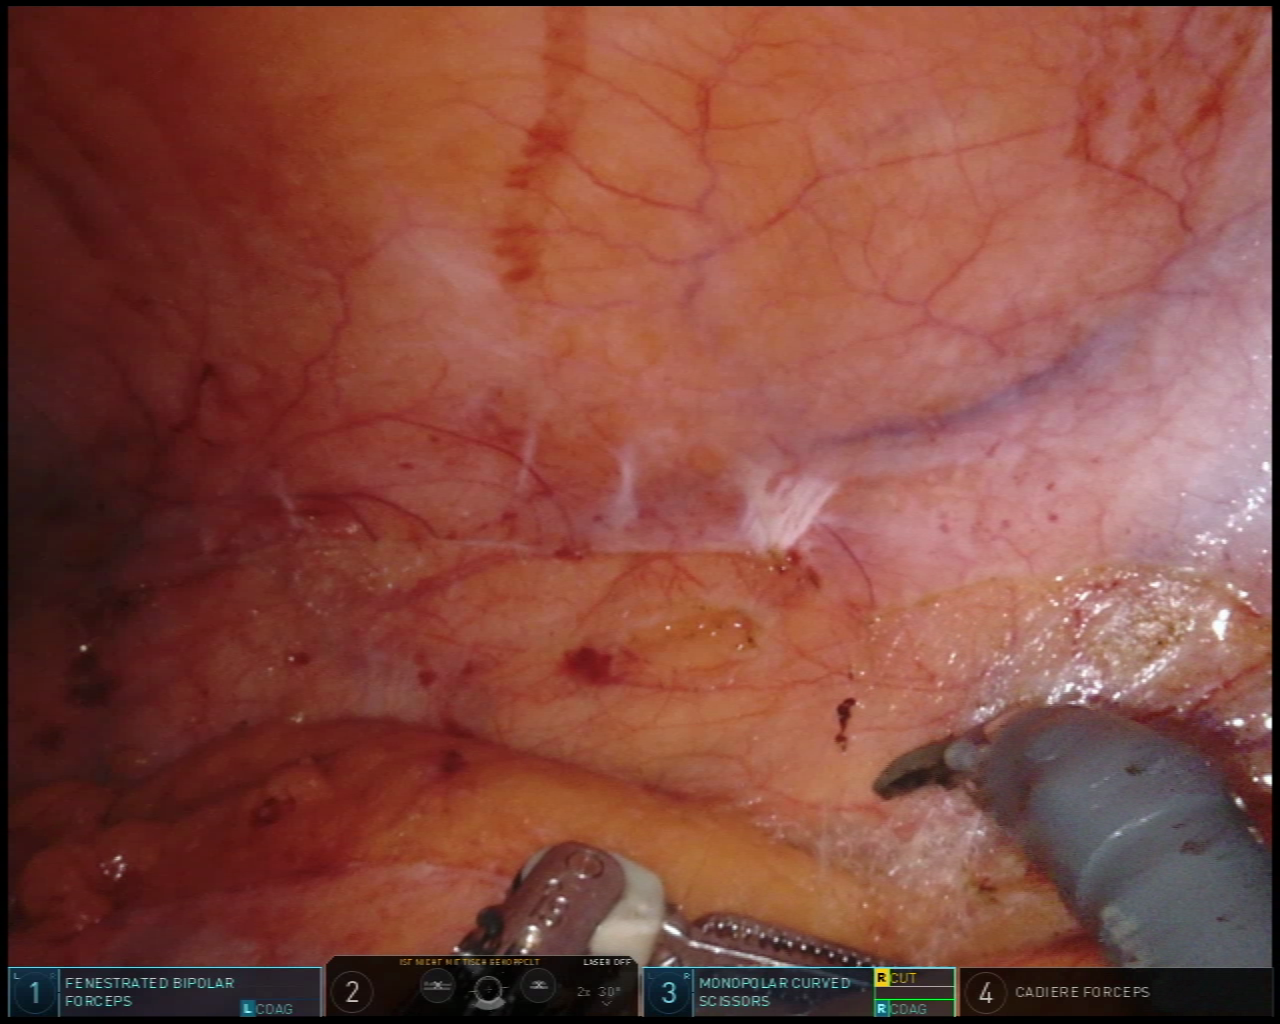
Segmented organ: abdominal_wall
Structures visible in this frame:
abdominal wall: yes
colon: no
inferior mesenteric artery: no
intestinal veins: no
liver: no
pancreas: no
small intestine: no
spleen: no
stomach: no
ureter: no
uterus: no
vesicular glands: no